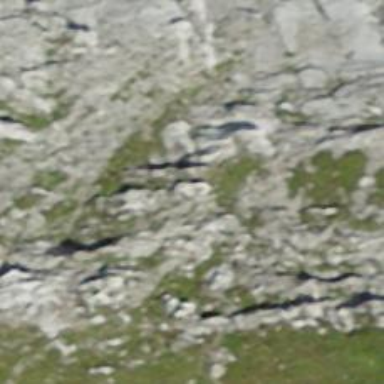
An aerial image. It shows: Cliff in nature.